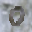
Label: 0